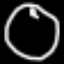
Label: clock